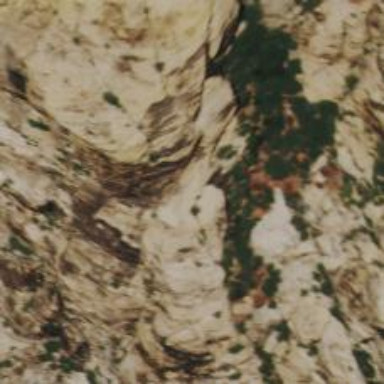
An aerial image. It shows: Cliff in nature.